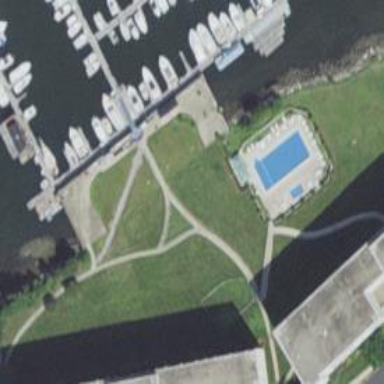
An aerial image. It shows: Marina area for leisure land.